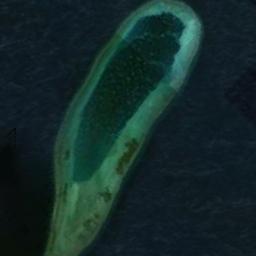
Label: island